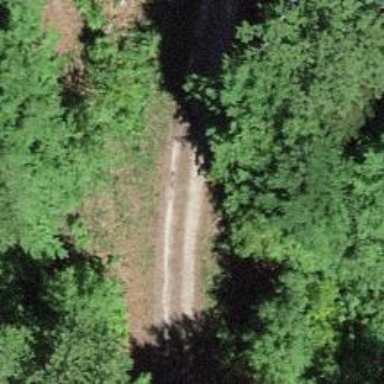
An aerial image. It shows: Track with grade2 tracktype.